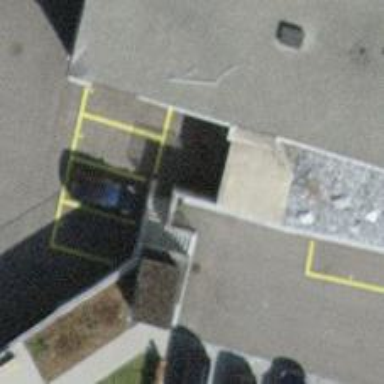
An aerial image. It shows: Road with steps.